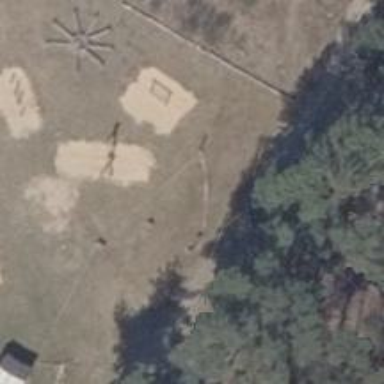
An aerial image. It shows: Playground featuring climbing frame.